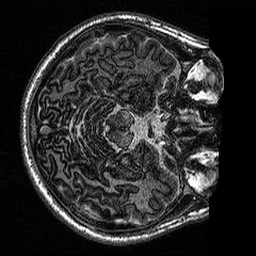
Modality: MP2RAGE
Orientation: axial
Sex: male
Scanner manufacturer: siemens
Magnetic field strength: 3 T
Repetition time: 5 s
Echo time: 0.00292 s